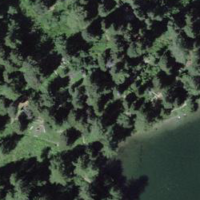
EUNIS habitat code: 43
Species observed at this site:
Enallagma cyathigerum
Boloria titania
Rana temporaria